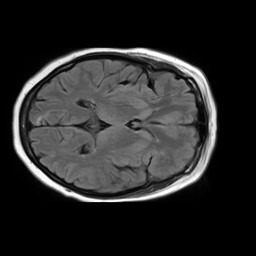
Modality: FLAIR
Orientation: axial
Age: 52
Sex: female
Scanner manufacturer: philips
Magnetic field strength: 1.5 T
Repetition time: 10 s
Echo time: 0.11 s